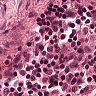
Metastatic tissue present: no